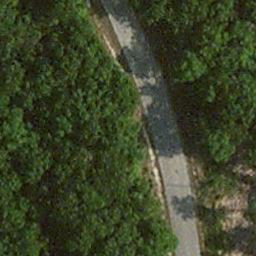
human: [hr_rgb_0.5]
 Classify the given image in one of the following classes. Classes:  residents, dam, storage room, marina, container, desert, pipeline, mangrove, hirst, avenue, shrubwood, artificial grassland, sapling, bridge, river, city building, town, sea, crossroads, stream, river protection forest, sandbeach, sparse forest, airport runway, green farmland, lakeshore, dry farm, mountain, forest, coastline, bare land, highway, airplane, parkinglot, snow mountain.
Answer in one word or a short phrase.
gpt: avenue